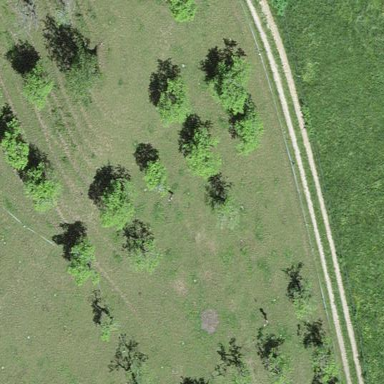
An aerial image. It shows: Orchard.